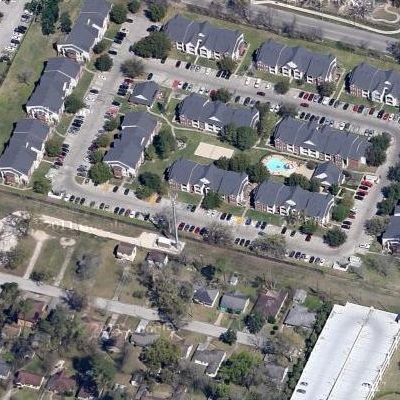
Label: Resident